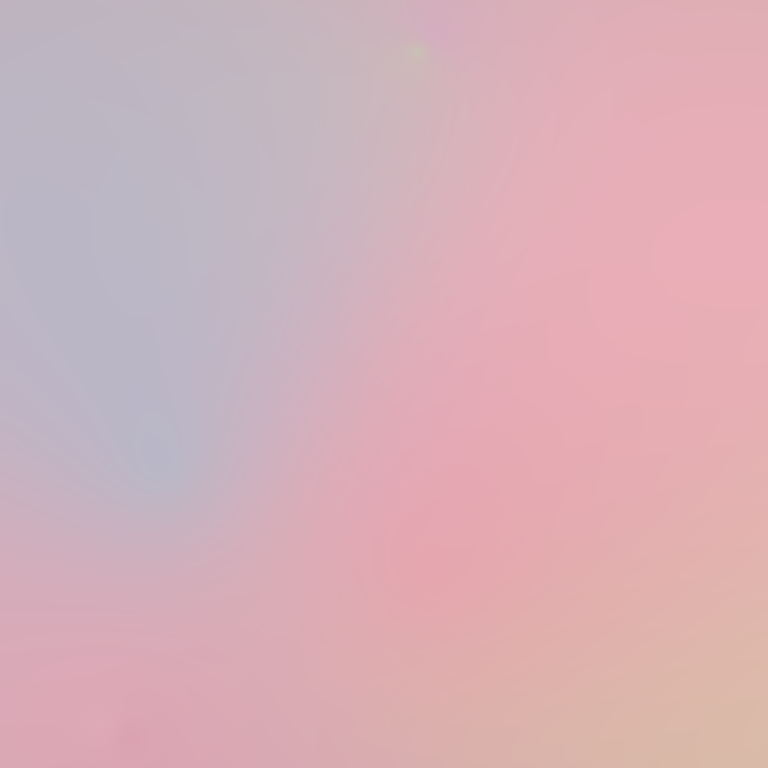
Abstract light effect, smooth gradient from soft pink to light lavender, serene atmosphere, diffuse glow, no room, no furniture, no objects.